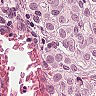
Metastatic tissue present: yes